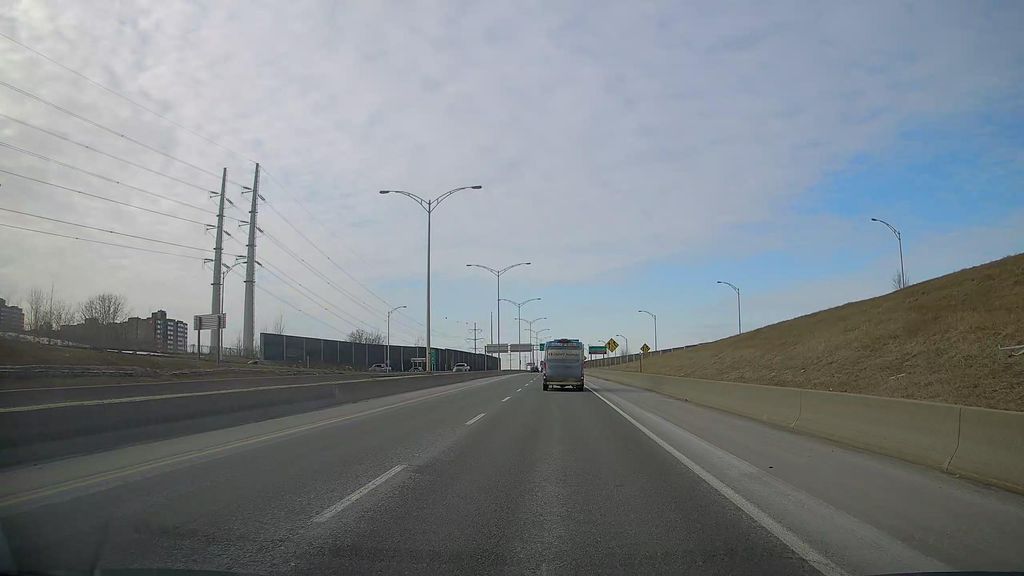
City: montreal